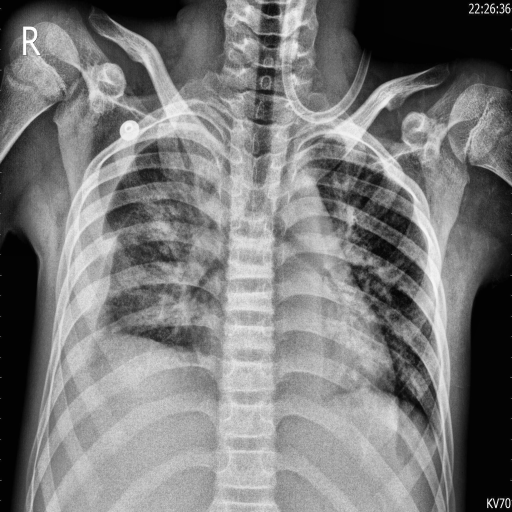
Finding: PNEUMONIA